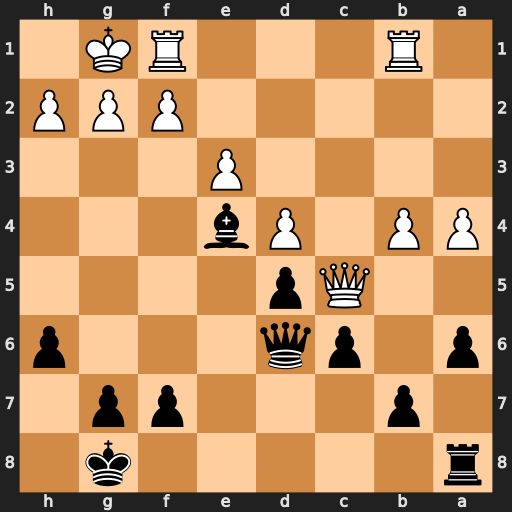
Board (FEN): r5k1/1p3pp1/p1pq3p/2Qp4/PP1Pb3/4P3/5PPP/1R3RK1
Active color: b
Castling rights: -
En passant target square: -
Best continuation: Qg6 f3 Bxb1